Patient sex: M
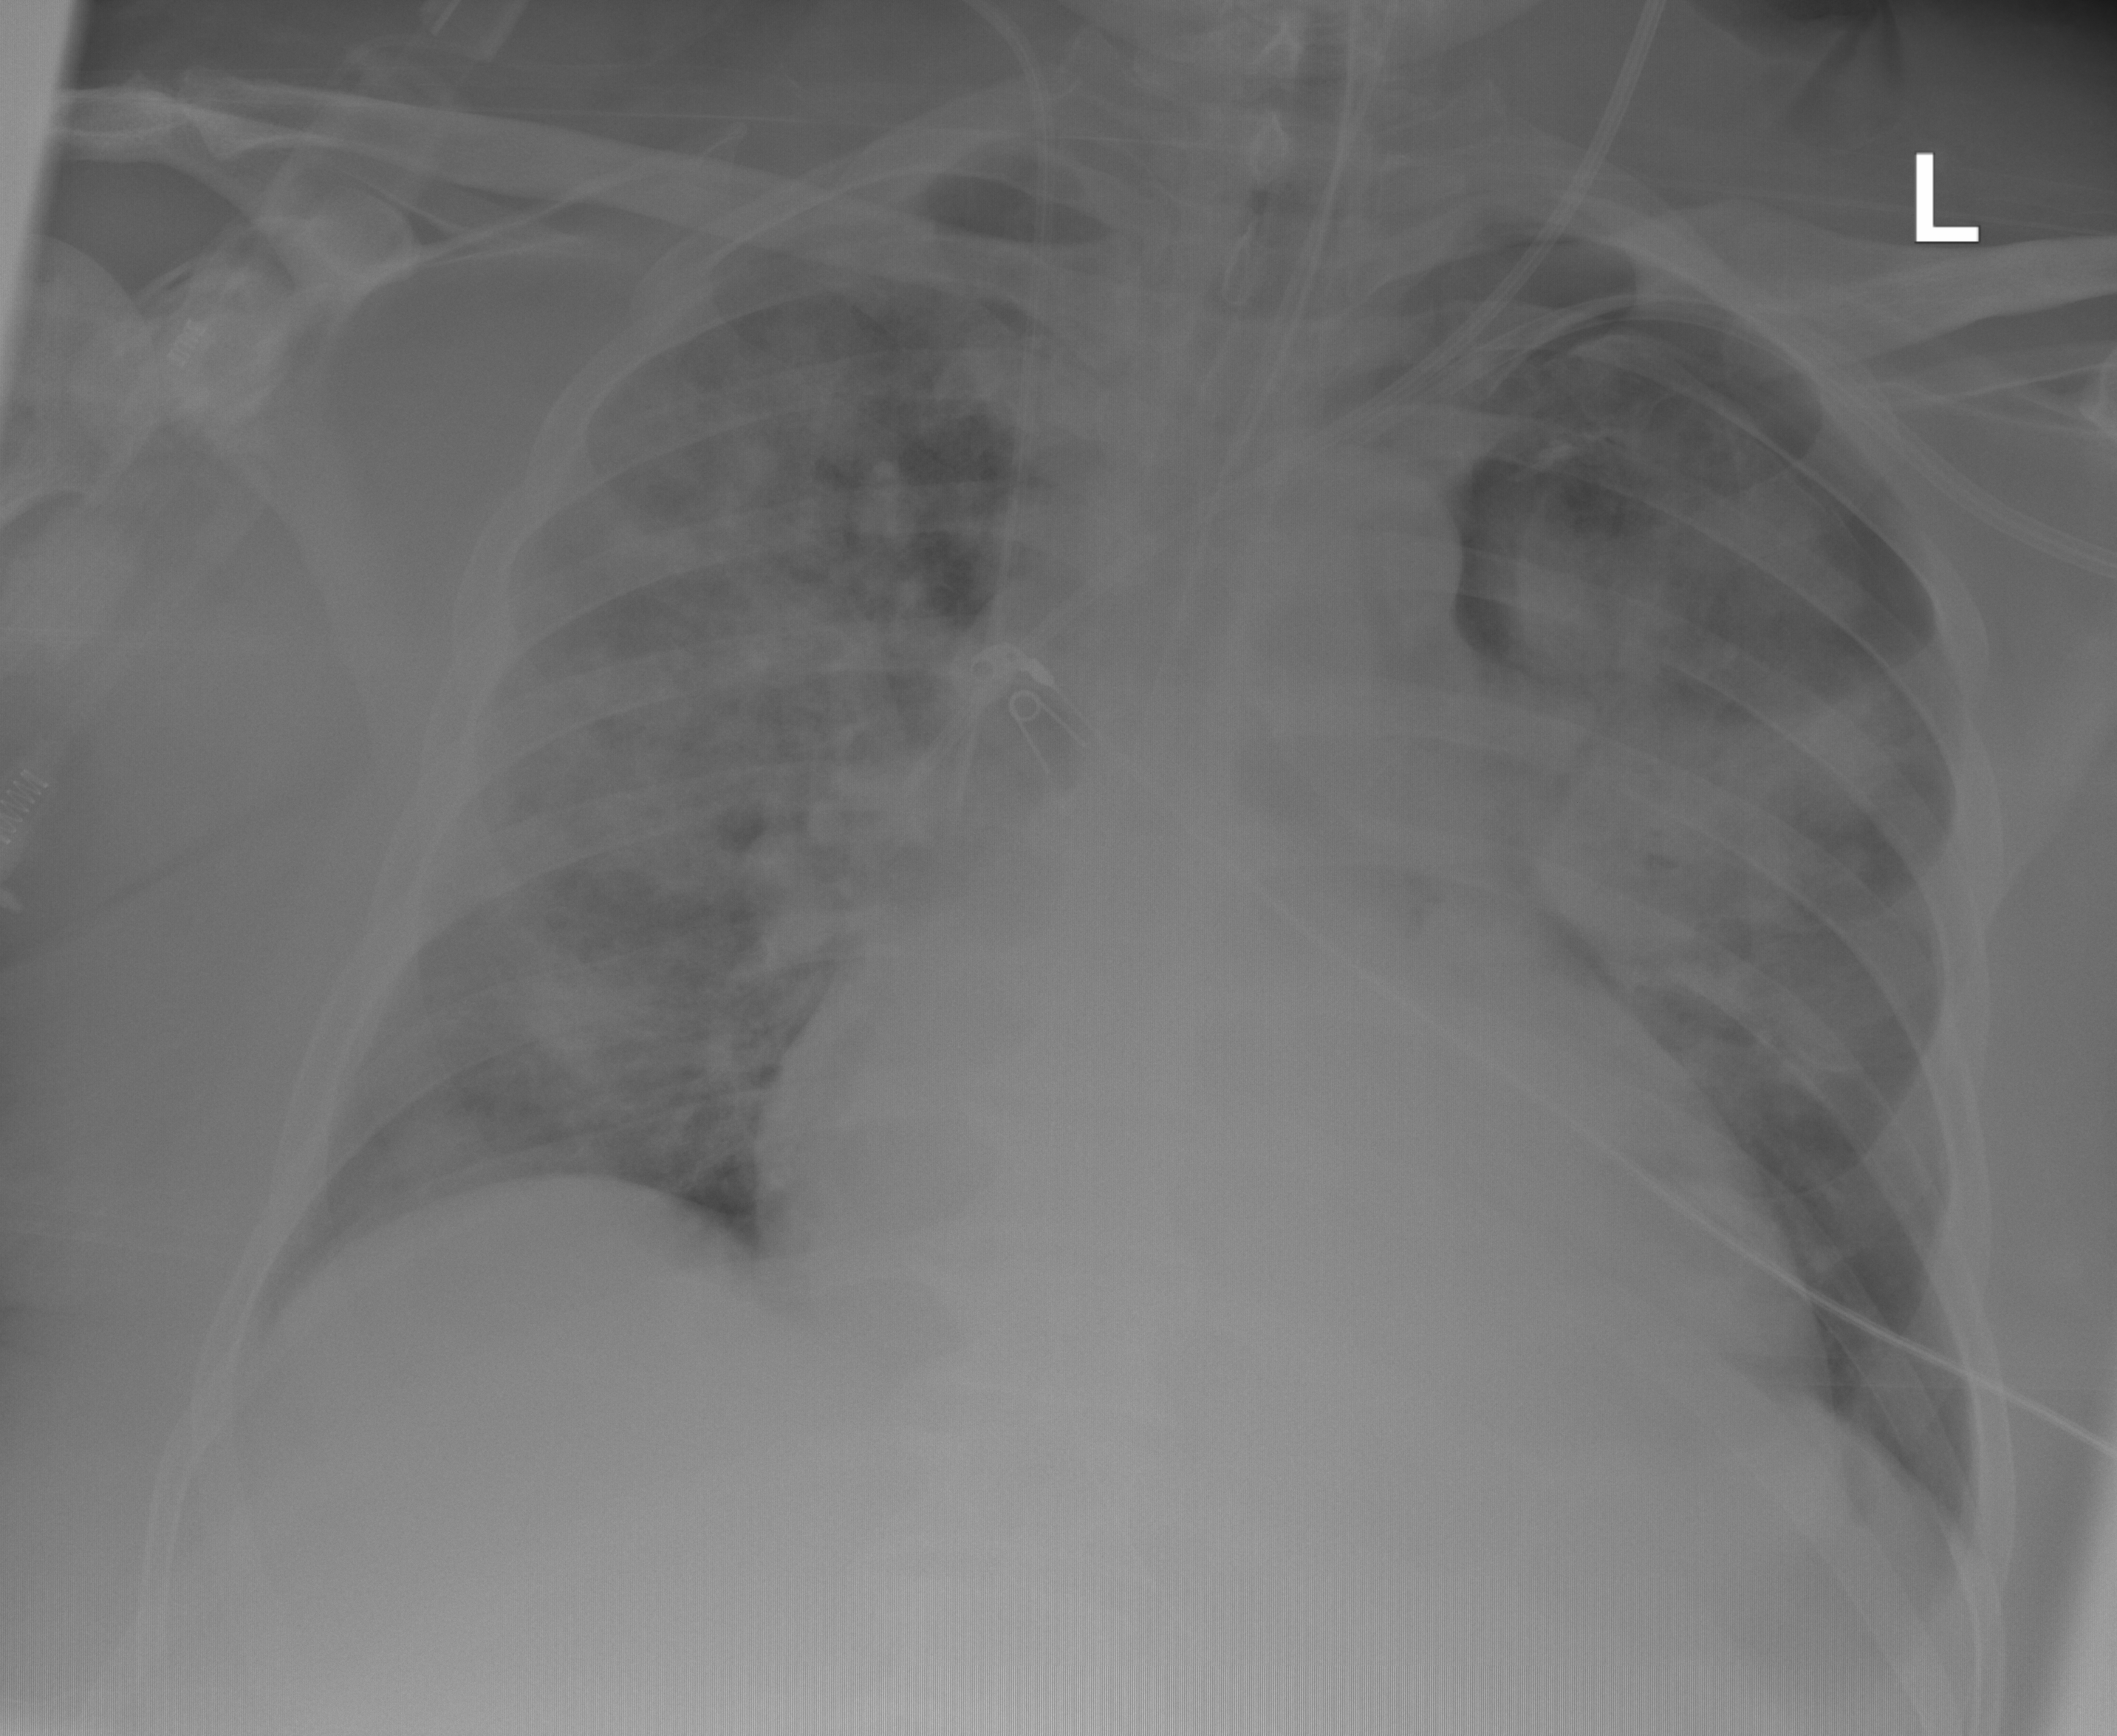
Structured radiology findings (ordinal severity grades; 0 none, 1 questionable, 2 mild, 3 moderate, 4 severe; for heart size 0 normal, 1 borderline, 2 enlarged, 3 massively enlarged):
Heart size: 3
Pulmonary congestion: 2
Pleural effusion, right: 0
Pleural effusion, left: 0
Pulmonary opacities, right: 3
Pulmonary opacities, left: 3
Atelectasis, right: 3
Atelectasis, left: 3